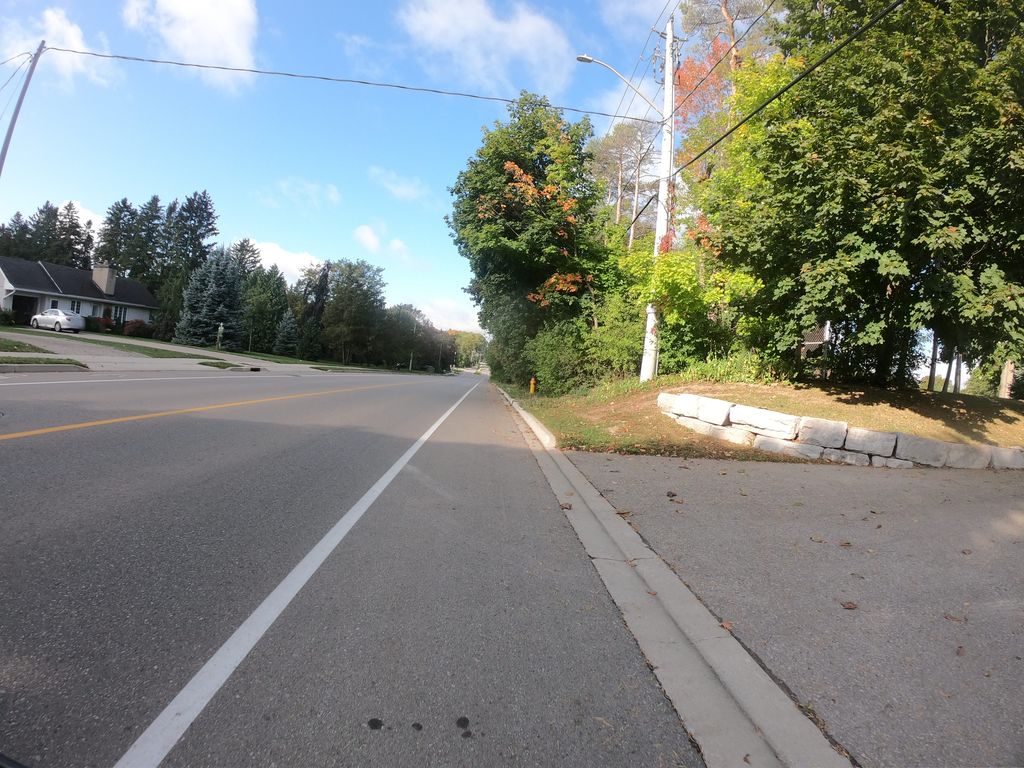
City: kitchener-waterloo